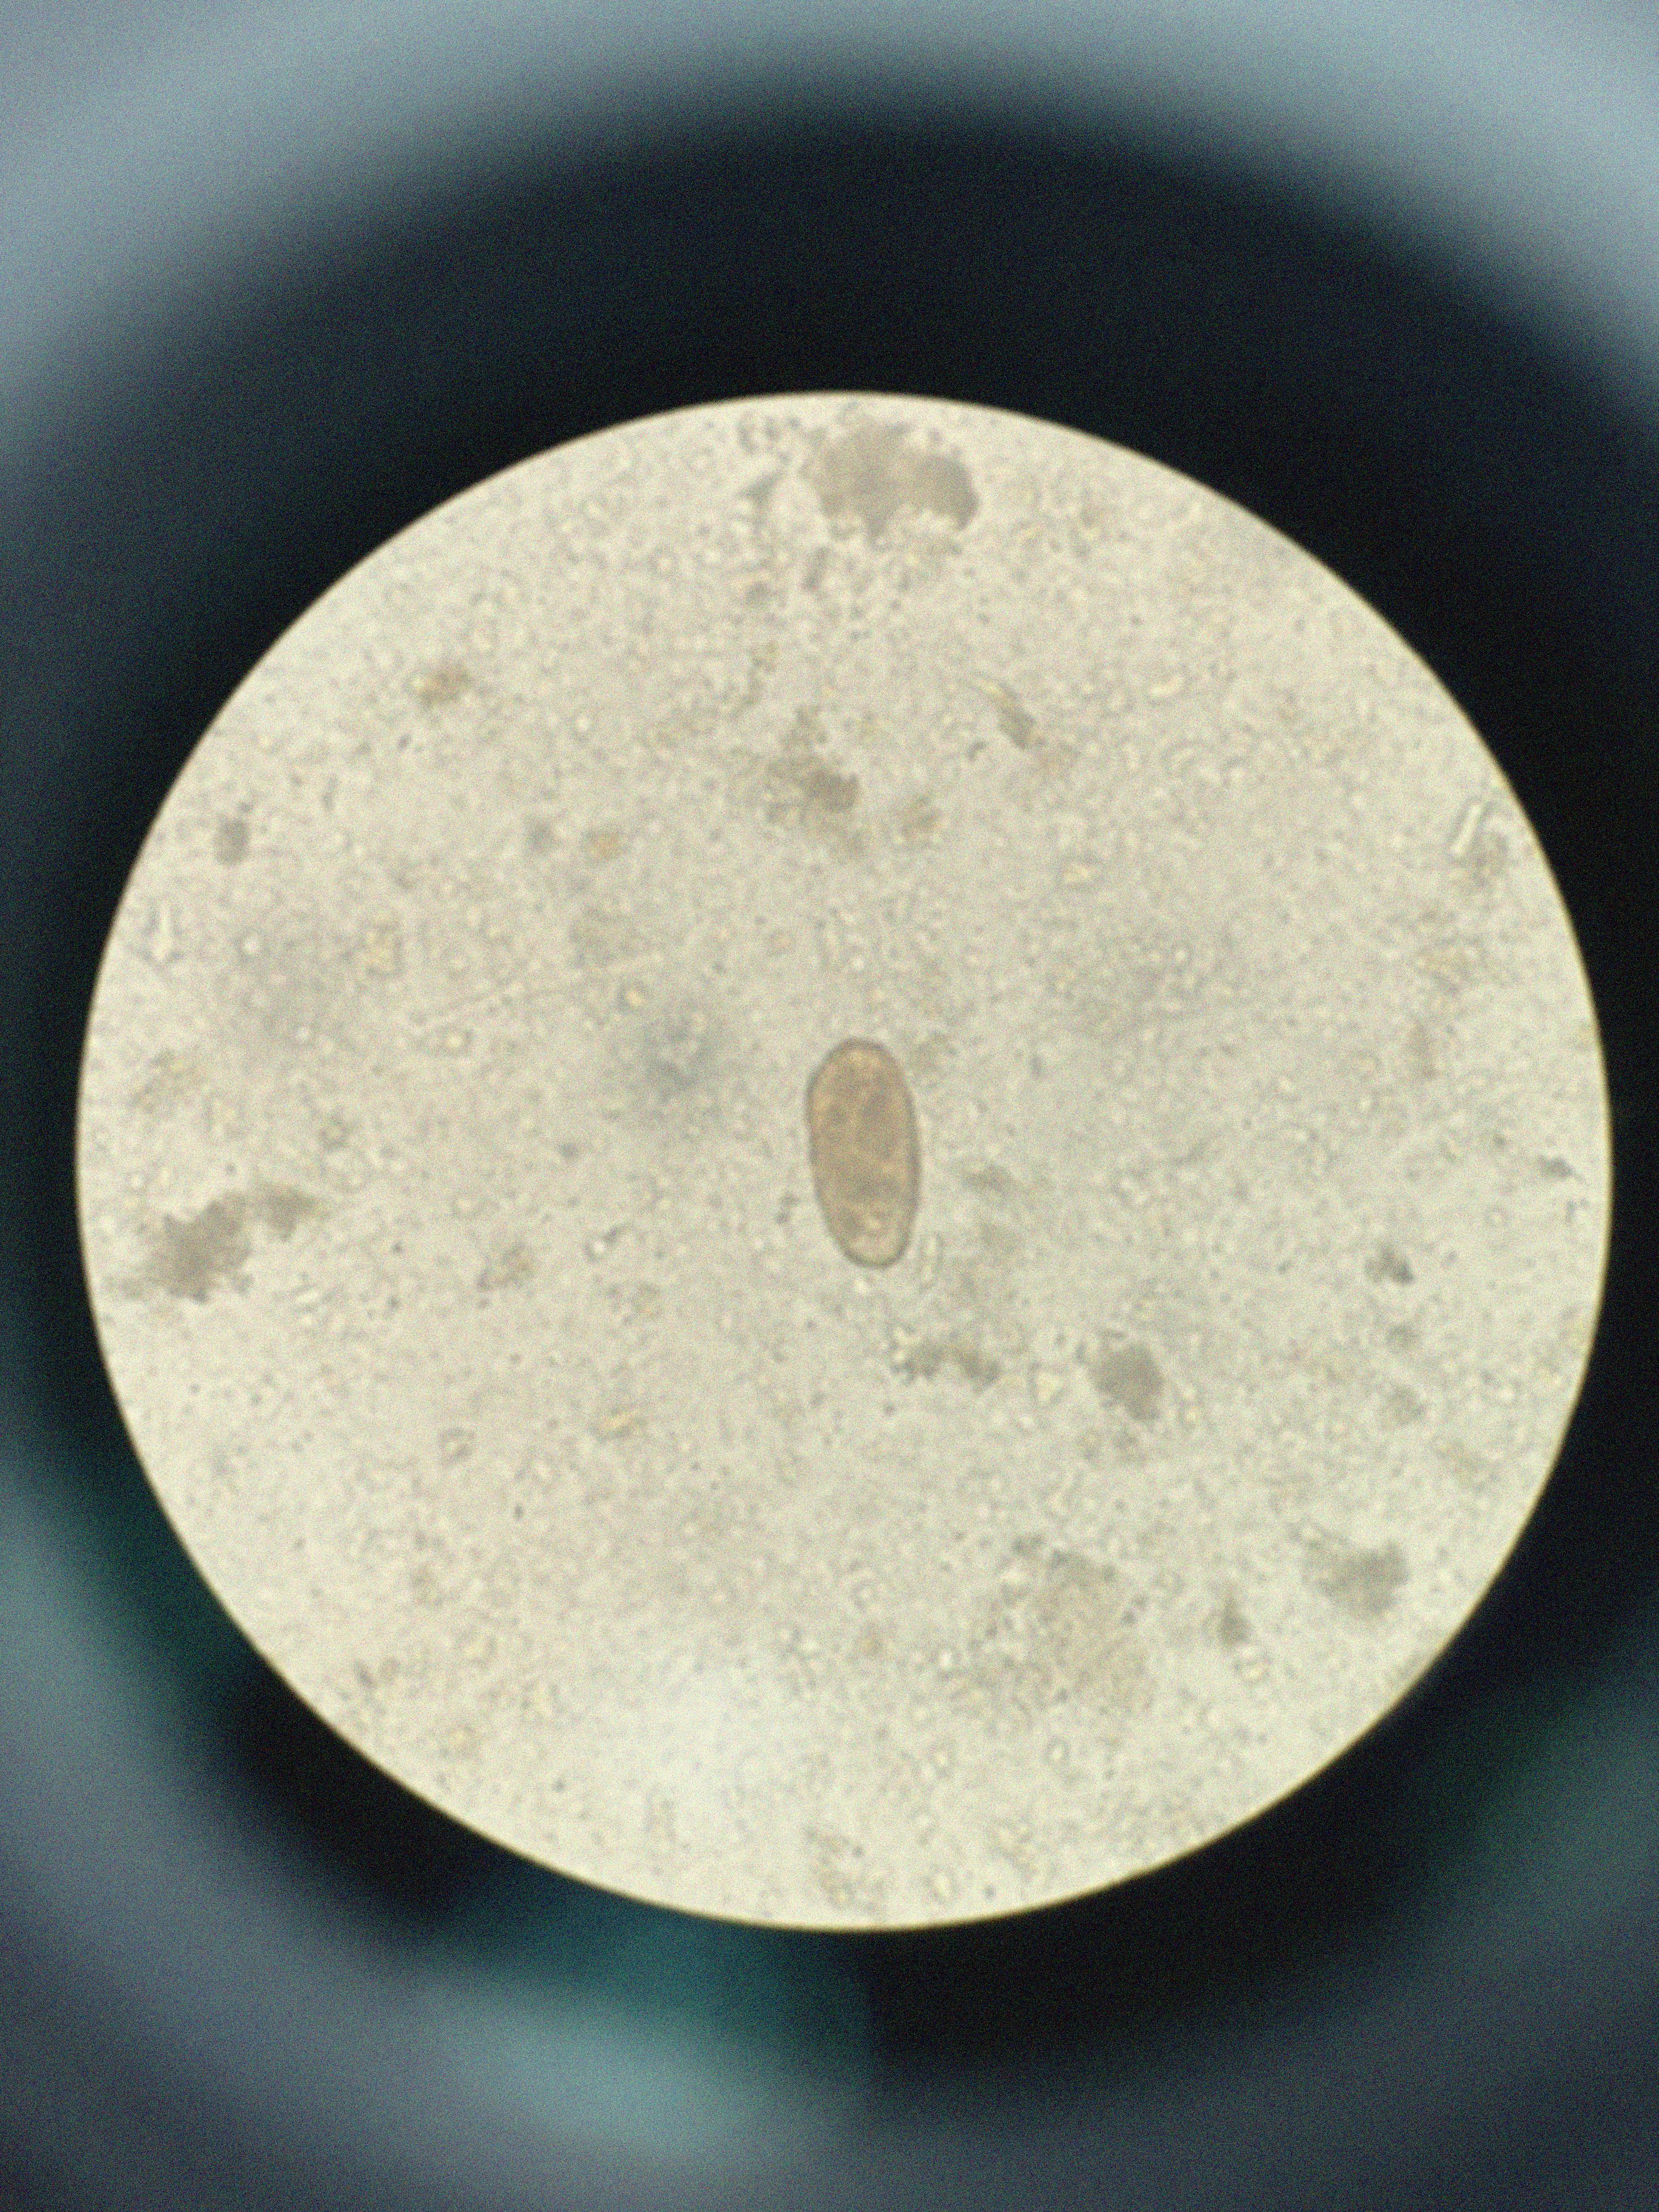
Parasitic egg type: Paragonimus spp